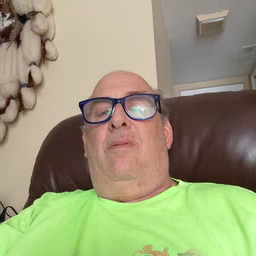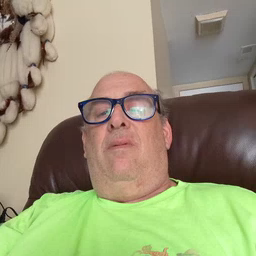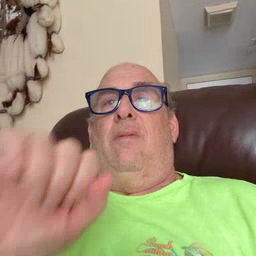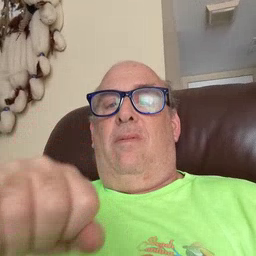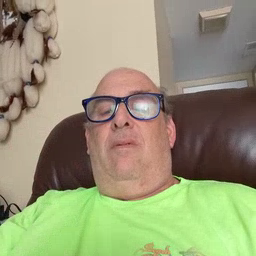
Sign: yes